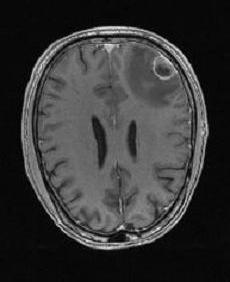
Label: notumor